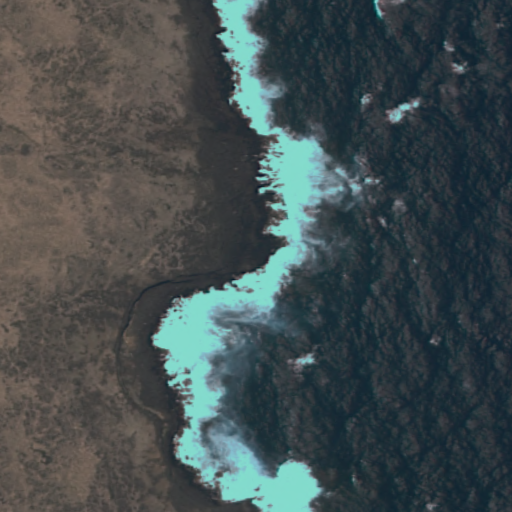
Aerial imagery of cape in Hawaii named Pohakuohau containing only unknown